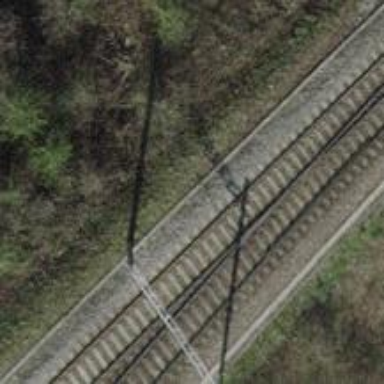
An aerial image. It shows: Single railway track with electrified contact line.